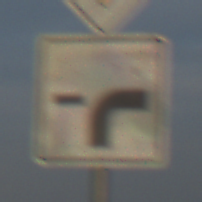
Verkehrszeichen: VerlaufVorfahrtsstrasse9
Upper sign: Vorfahrtsstrasse
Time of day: SunriseSunset
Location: Outdoor (Nature)
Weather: PartlyCloudy
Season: NotSpecified
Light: Natural